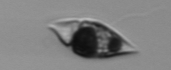
Label: Amphidinium